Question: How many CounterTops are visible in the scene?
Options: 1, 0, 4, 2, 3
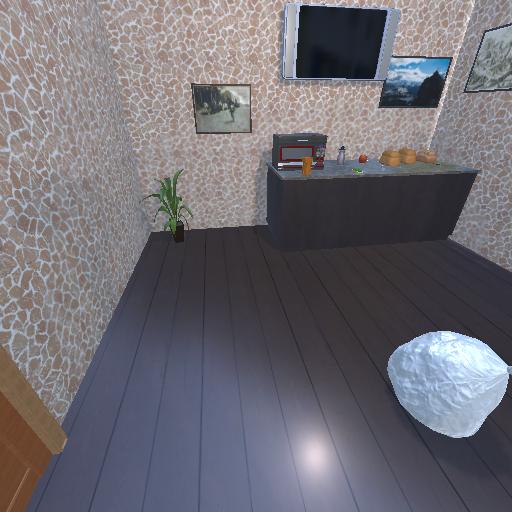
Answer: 1